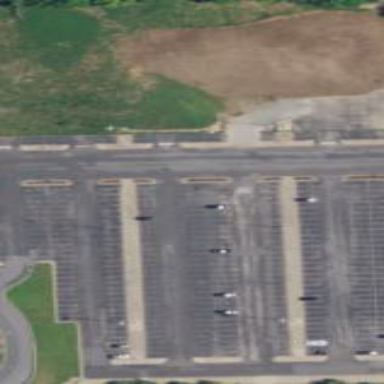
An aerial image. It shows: Parking area with park and ride facility. The surface of the parking area is designated for this purpose.